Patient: sex M, age 50
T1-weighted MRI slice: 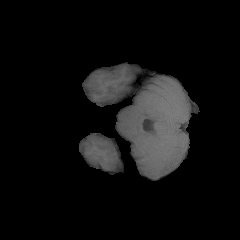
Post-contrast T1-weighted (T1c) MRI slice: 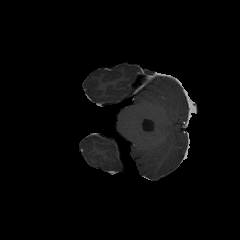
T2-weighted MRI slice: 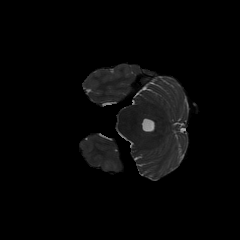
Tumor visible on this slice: yes
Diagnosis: Glioblastoma, IDH-wildtype
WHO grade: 4